Interaction volume radius: 5 \u00c5
Interaction volume height: 10 \u00c5
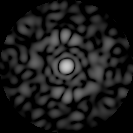
Disorder parameter: 0.7728